Question: I'm using the Sparkle framework in Xcode 5. When I build I see the following warning. Is there a way to disable (quiet) this warning without changing the fact that Sparkle uses GC?
Thanks!

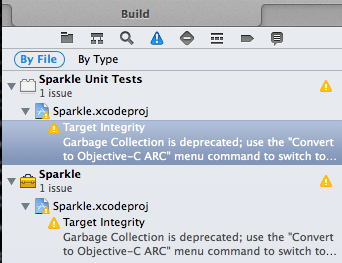
Answer: I think is is maybe what you're after, in the Sparkle Xcode project:
1. Select the project itself to show the various target settings etc
2. Select Sparkle under PROJECT
3. Select the Info group (from the "tab bar" along the top of the pane
4. Under Configurations delete the third one, release dual mode
This removes the configuration which supports Sparkle dual-mode with GC and should remove the warnings. The standard Release configuration does not use GC.
HTH